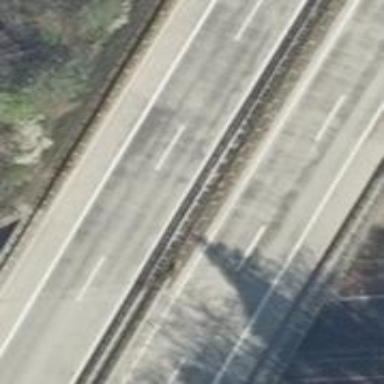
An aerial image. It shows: Concrete motorway.